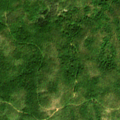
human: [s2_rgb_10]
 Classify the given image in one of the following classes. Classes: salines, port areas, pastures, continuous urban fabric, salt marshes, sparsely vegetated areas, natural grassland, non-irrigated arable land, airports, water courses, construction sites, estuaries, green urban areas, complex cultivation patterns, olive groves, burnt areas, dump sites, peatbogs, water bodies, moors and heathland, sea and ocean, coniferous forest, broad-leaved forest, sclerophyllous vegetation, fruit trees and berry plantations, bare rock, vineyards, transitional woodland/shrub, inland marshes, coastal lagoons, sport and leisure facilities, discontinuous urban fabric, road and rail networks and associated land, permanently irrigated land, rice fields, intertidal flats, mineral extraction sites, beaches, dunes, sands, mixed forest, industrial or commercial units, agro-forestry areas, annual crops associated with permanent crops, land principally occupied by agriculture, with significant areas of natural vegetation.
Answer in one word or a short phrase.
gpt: broad-leaved forest, transitional woodland/shrub